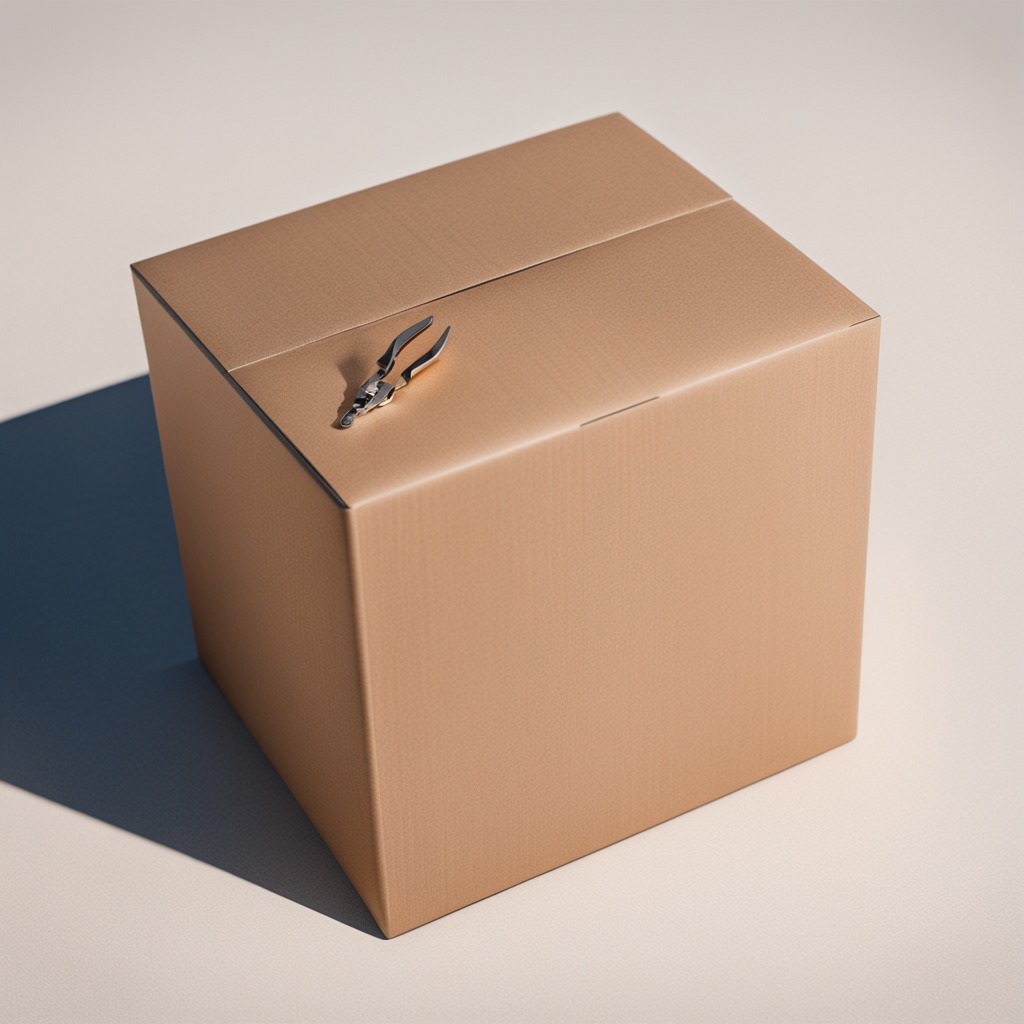
A plier is lying on a clean dry cardboard box surface in an outdoor workshop during daytime bright natural light soft shadows slightly creased but